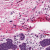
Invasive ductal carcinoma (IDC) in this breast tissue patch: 0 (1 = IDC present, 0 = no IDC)